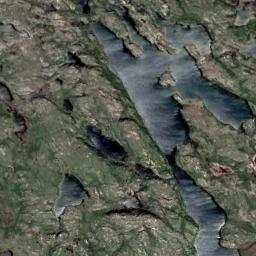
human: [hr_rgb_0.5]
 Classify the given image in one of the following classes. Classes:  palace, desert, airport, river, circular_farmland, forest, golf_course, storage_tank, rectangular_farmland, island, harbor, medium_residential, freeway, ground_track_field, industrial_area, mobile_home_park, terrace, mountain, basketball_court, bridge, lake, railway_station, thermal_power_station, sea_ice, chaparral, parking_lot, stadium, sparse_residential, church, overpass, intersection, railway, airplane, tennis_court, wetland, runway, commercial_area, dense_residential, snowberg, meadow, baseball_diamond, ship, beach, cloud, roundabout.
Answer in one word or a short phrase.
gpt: wetland